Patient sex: M
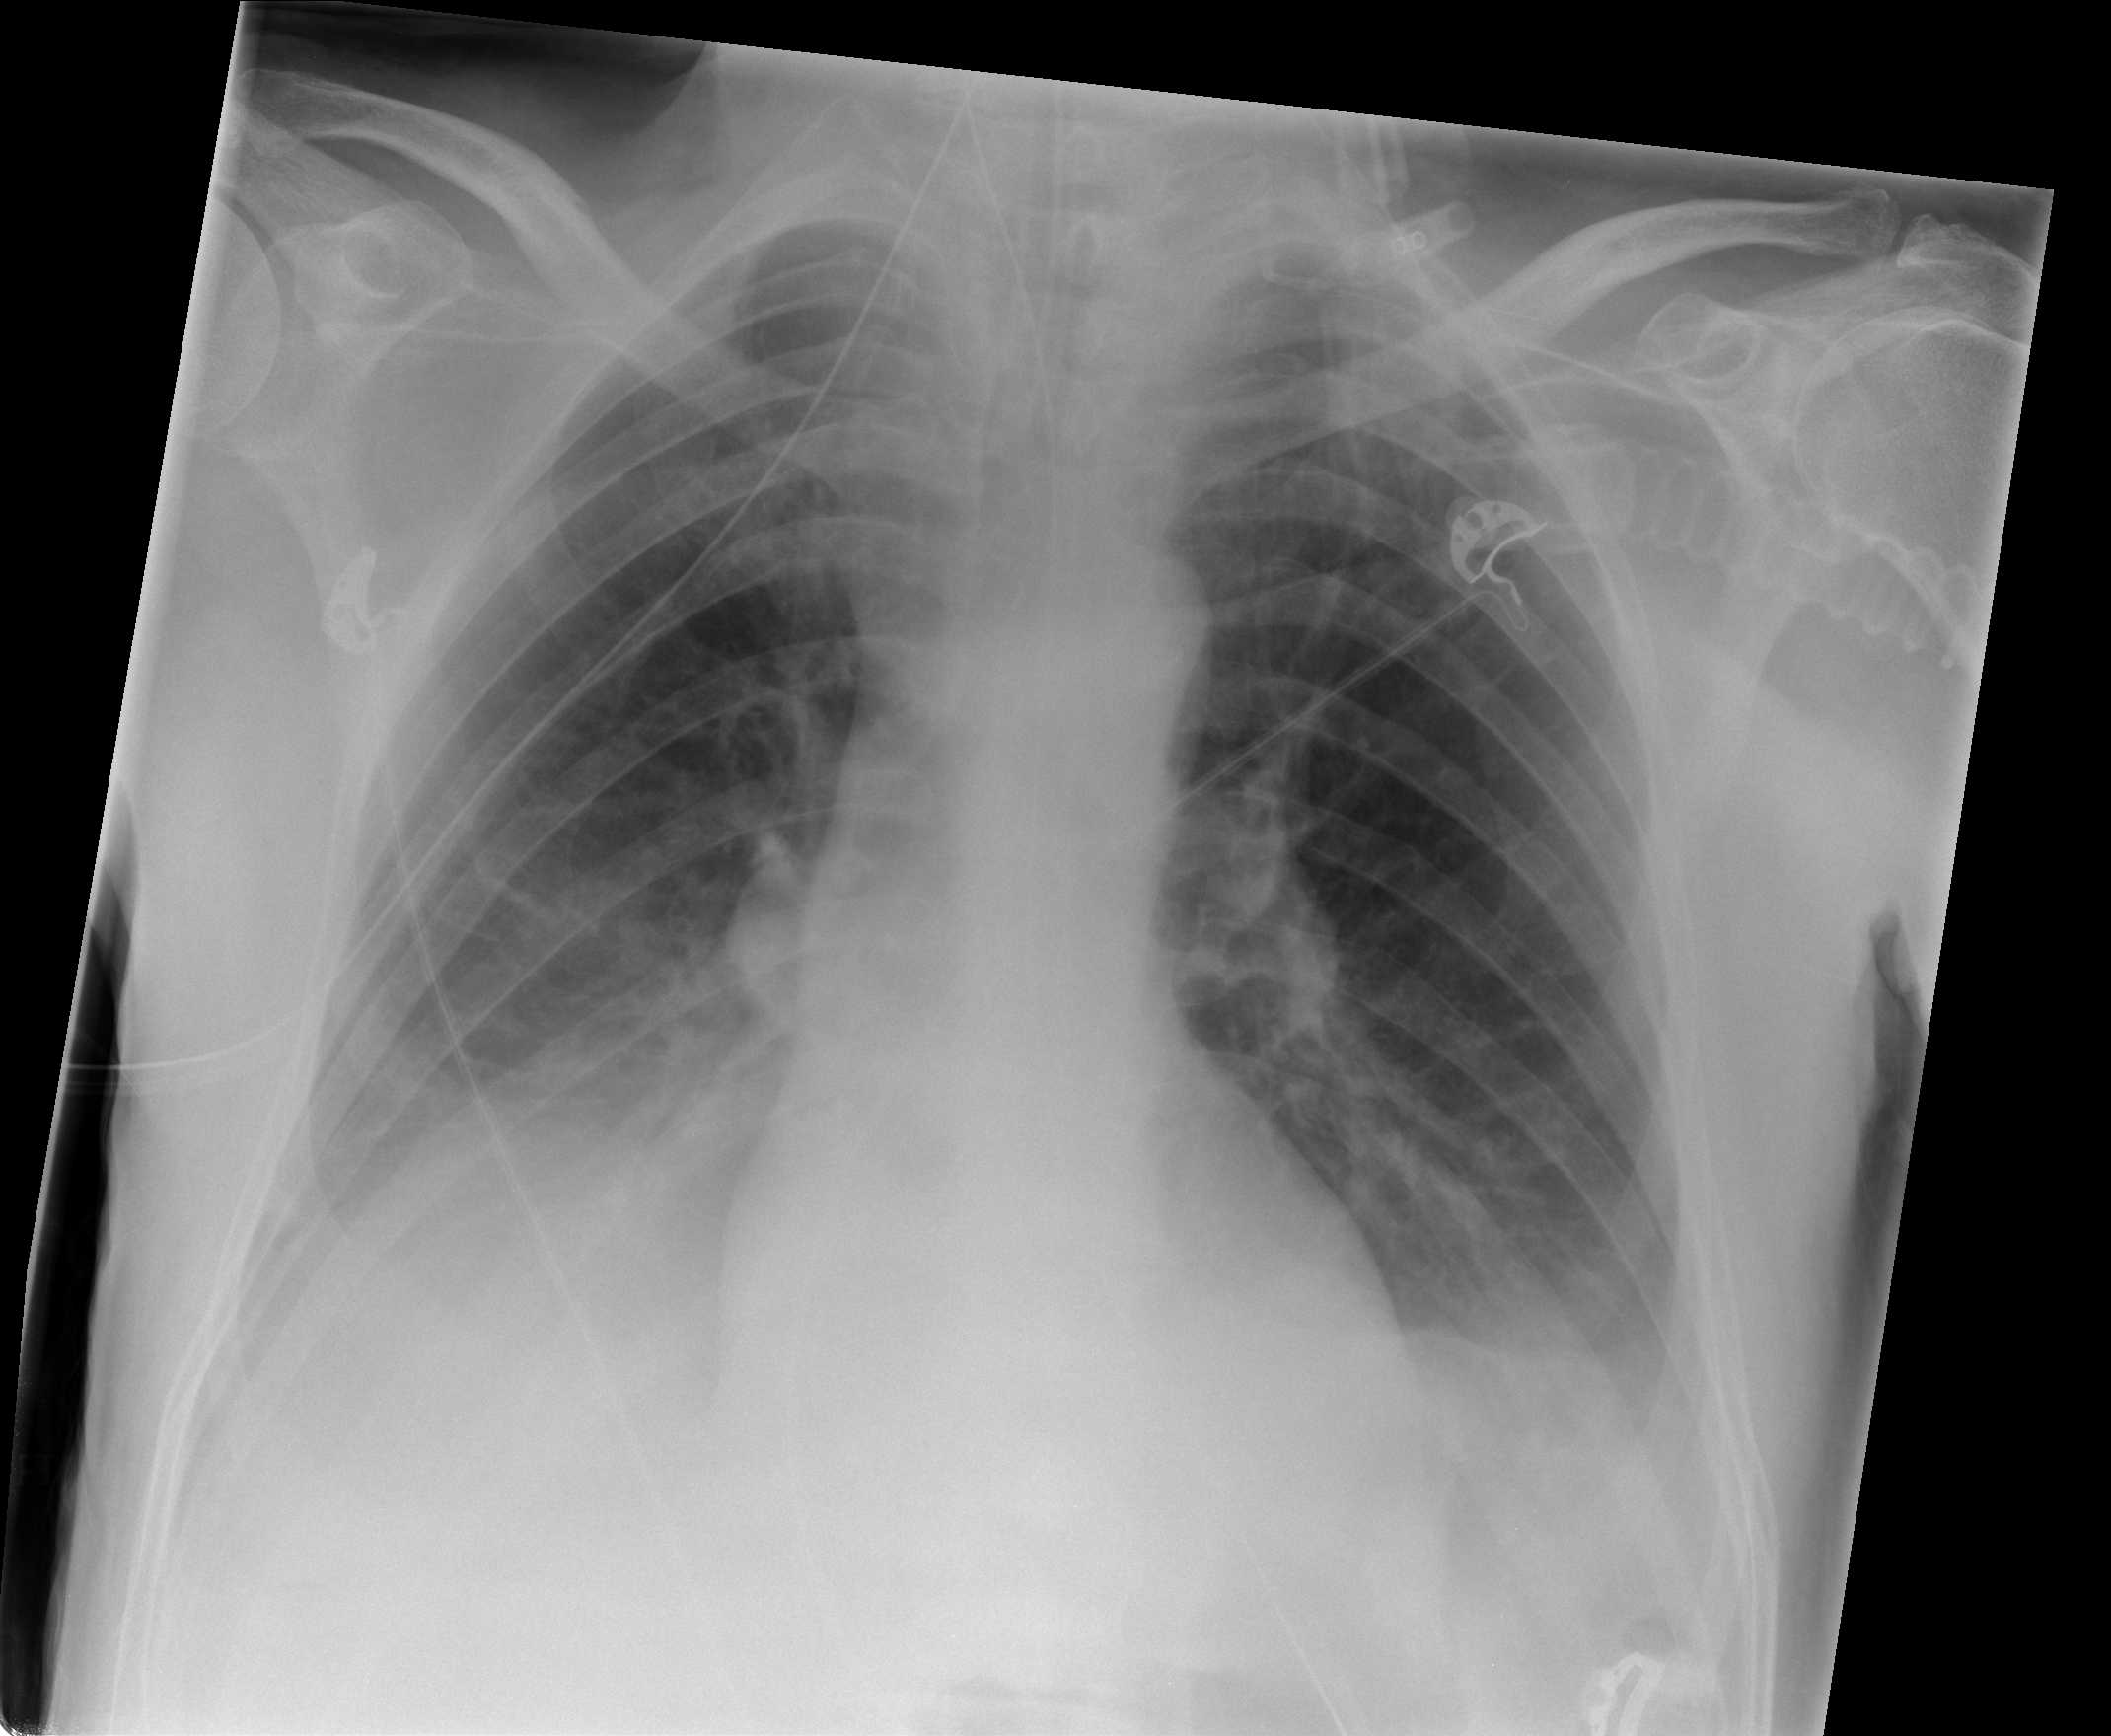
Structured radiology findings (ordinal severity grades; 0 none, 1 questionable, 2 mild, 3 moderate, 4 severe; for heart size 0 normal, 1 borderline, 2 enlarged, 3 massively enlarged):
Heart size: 0
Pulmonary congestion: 2
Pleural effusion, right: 2
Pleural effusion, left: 2
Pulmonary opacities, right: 0
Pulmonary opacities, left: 0
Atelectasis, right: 2
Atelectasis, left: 2